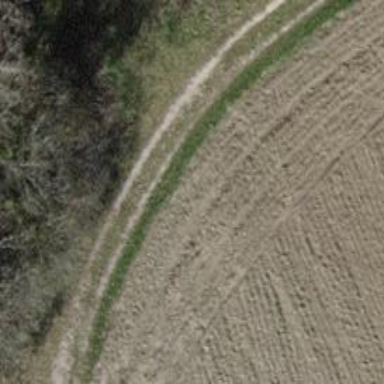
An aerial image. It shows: Compacted grade3 track.